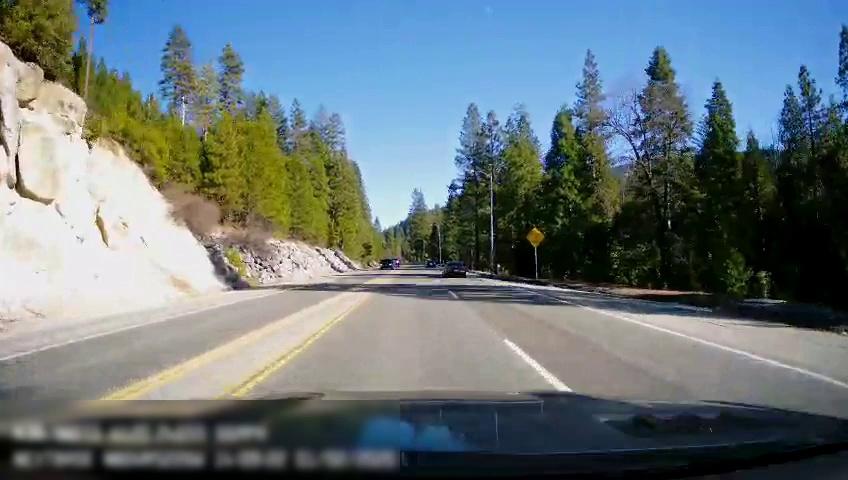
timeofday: Day
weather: Sunny
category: Drivable Space
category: Vehicles | Car
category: Vehicles | SUV
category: Lanes | Opposite Lane
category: Lanes | Current Lane
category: Lanes | Current Lane
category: Lanes | Opposite Lane
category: Lanes | Current Lane
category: Traffic | Signs